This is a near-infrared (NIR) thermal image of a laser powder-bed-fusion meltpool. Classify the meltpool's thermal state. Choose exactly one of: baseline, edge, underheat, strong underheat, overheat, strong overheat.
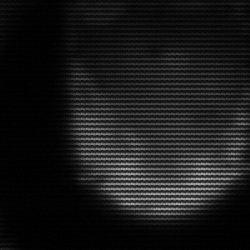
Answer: edge